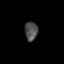
Tissue: prostate
Cell type: T cells
Senescence score: 0.7146
Nuclear area (px): 245
Mean DAPI intensity: 75.833